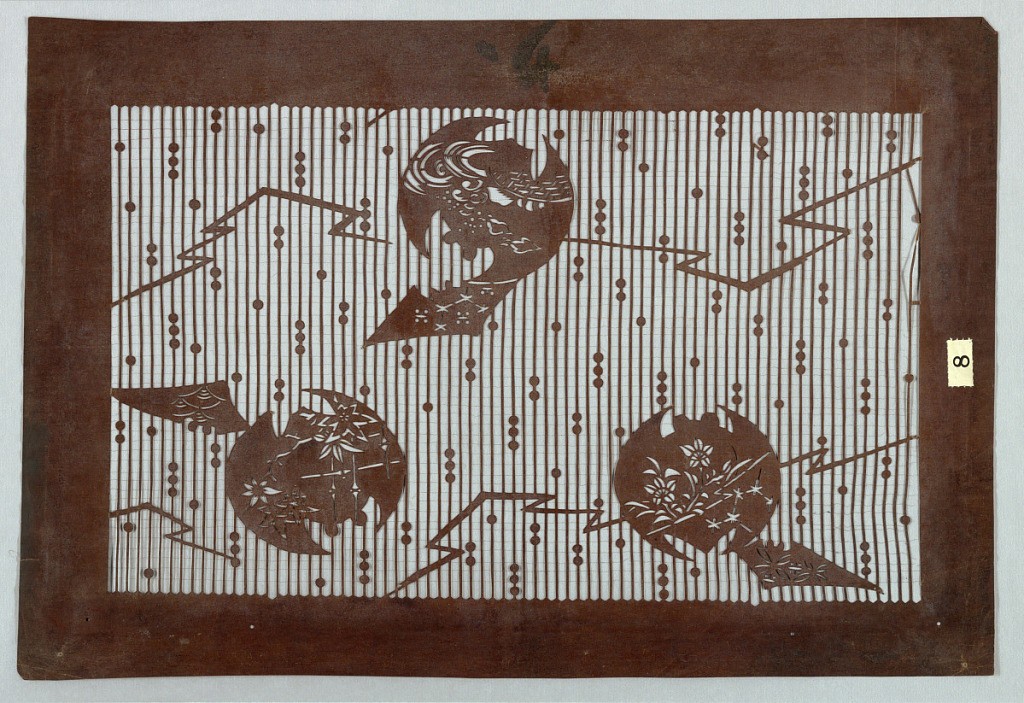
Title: Bat Motif
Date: mid 18th - early 19th century
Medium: Mulberry paper (kozo washi) treated with fermented persimmon tannin (kakishibu), and silk threads (itoire)
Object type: Katagami
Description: Amongst the vertical stripes lay three bats decorated in various nature motifs. Waves, bamboo, maple leaves, and multiple blossoms give life to the lucky silhouettes. In Japan, bats symbolize luck.